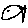
Label: fish